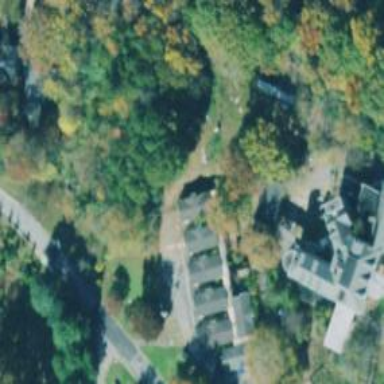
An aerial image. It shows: University building.